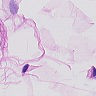
Metastatic tissue present: no